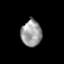
Tissue: skin
Cell type: Epithelial cells
Senescence score: 0.2431
Nuclear area (px): 531
Mean DAPI intensity: 155.426